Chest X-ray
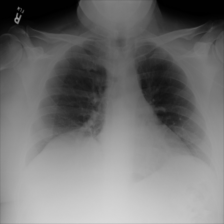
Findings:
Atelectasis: negative
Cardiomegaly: negative
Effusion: negative
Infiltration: negative
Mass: negative
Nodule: negative
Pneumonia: negative
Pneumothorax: negative
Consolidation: negative
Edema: negative
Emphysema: negative
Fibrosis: negative
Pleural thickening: negative
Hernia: negative